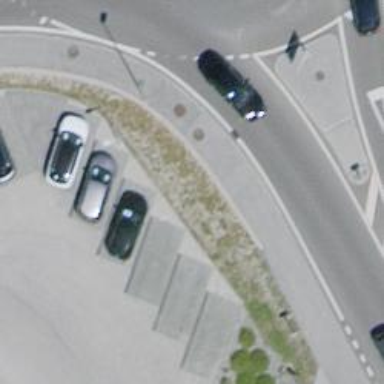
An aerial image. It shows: Asphalt sidewalk along the footway.